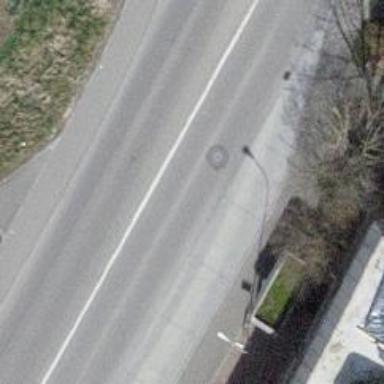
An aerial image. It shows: Bus stop with designated public transport stop position.